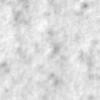
Label: no_change